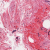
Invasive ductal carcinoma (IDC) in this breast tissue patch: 0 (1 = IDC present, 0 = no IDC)